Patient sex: M
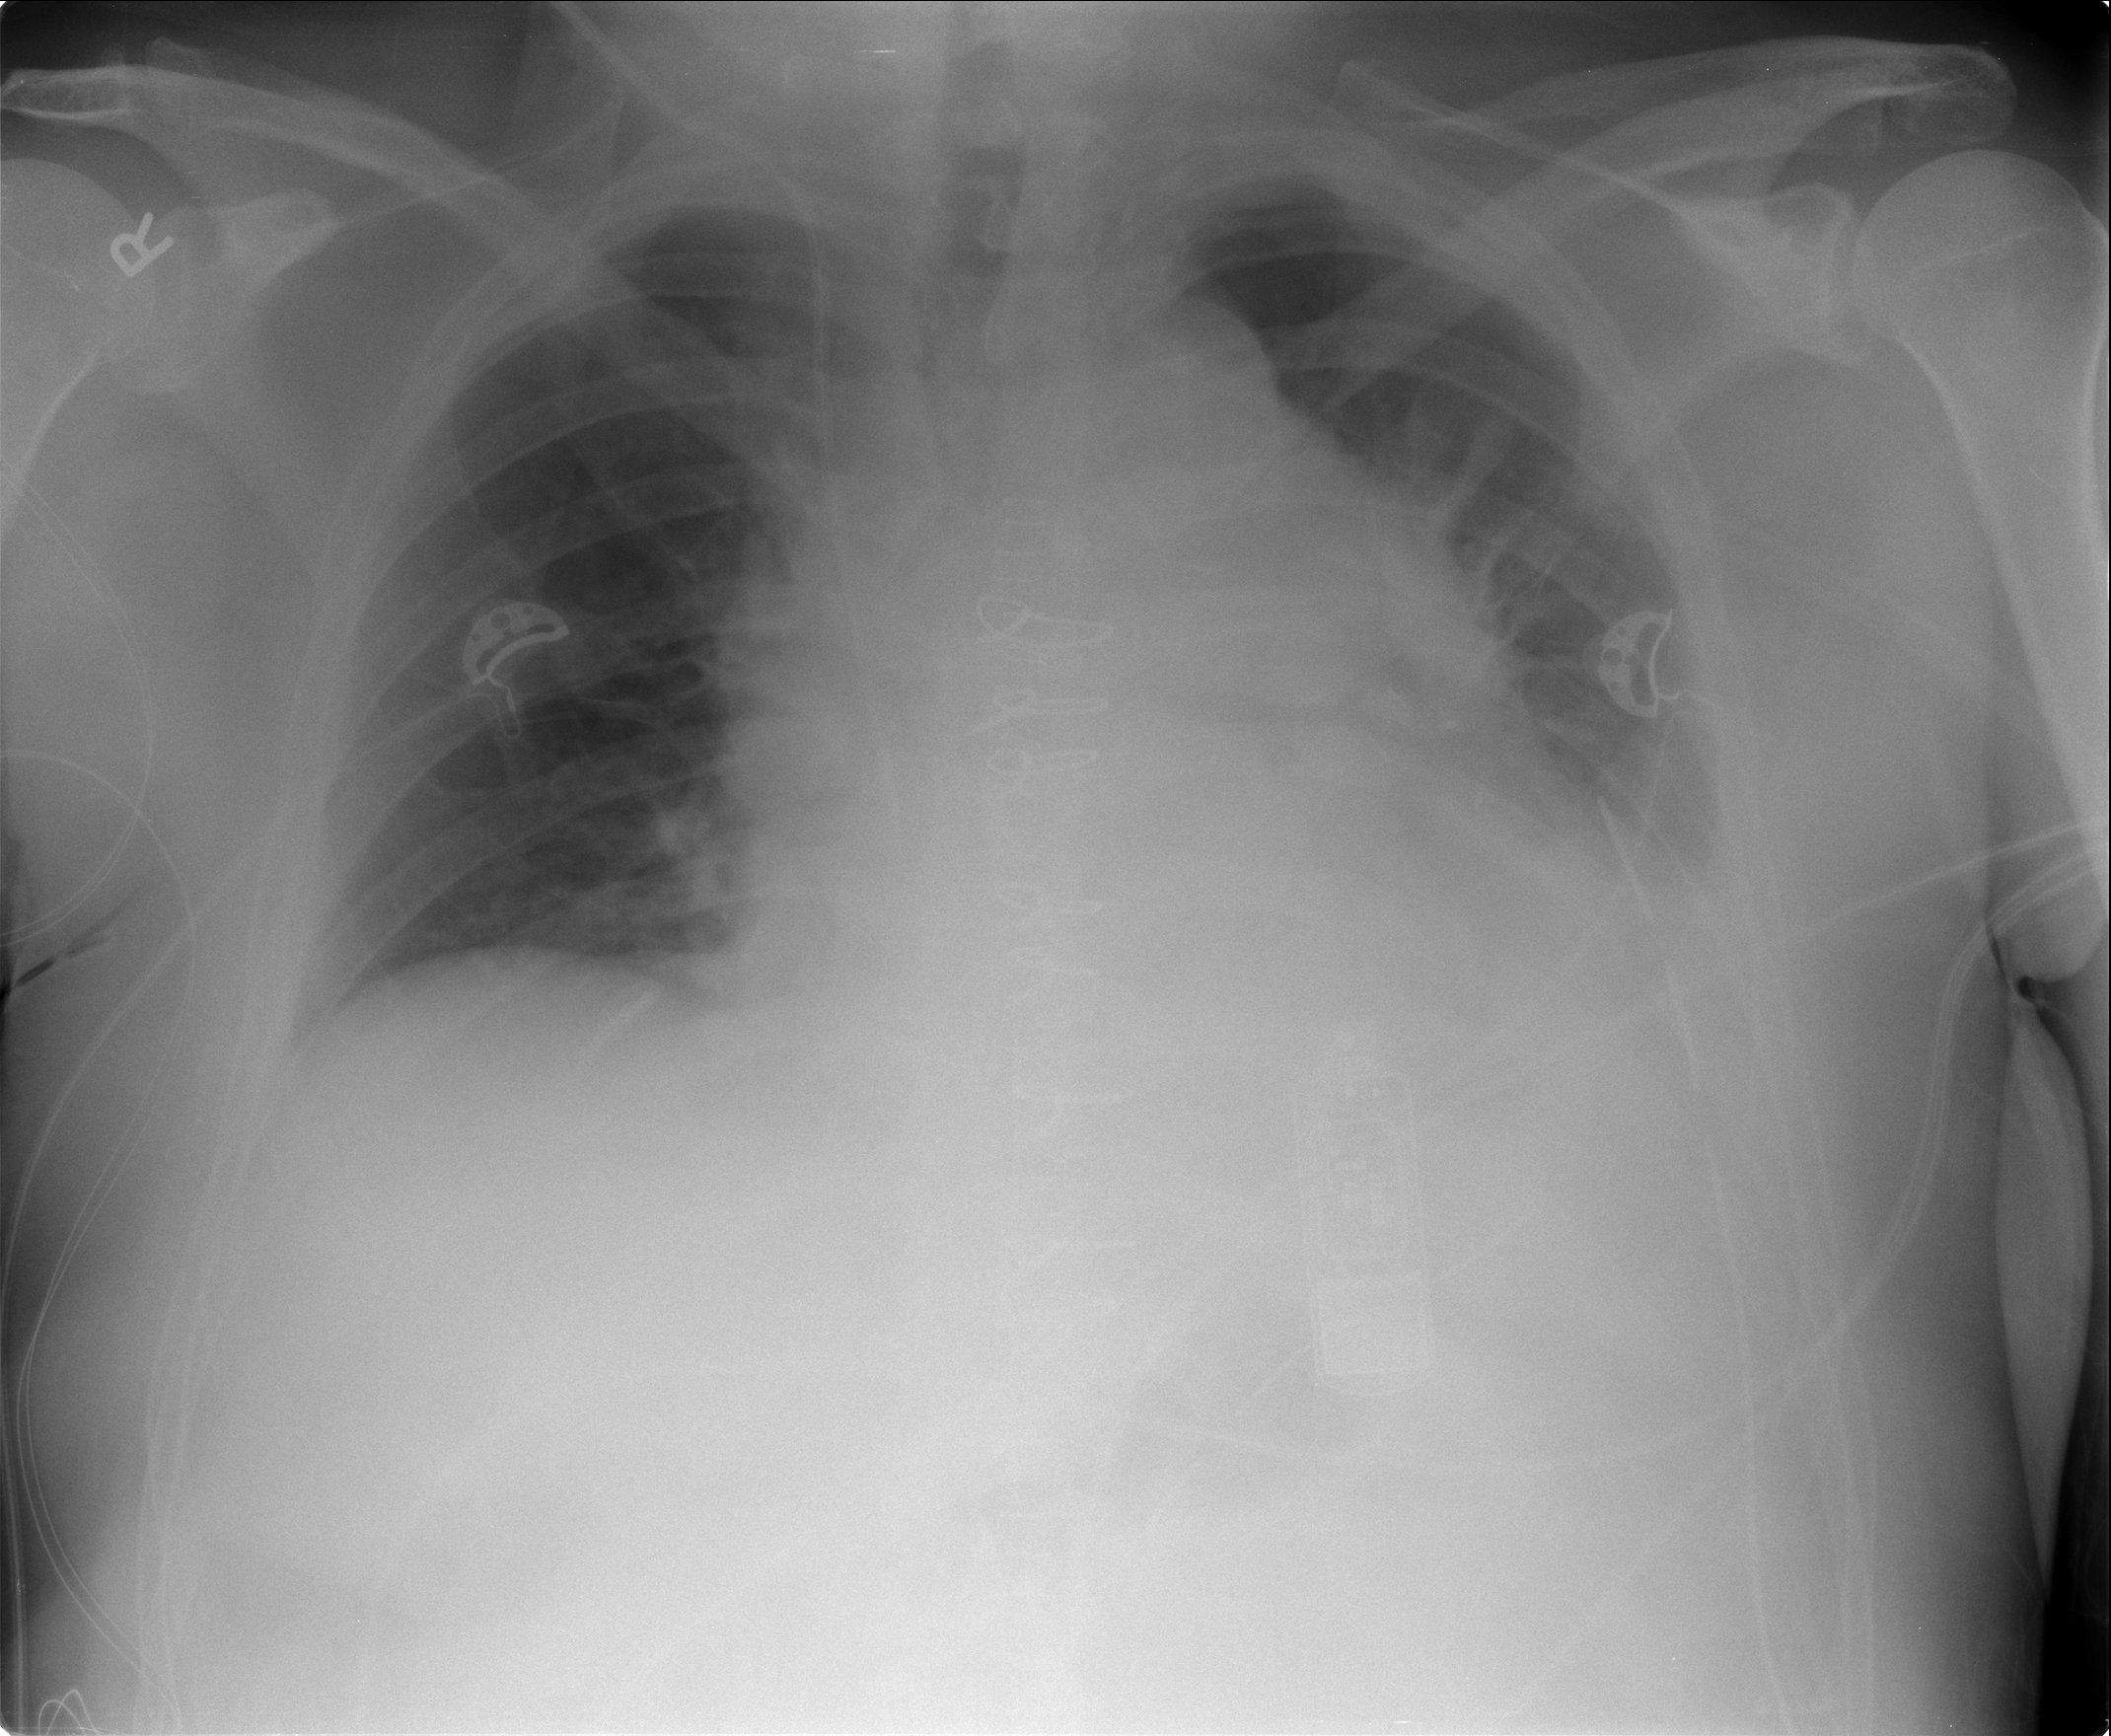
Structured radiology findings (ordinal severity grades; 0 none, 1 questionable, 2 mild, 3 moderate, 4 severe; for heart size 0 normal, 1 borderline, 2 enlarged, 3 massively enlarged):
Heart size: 3
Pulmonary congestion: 2
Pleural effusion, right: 0
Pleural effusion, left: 2
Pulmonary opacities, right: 0
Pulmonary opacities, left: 1
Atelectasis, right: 1
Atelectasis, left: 2